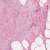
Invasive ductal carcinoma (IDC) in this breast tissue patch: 0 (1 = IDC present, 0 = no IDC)